八年级 · 代数
已知关于 $x$ 的两个一元二次方程:

方程(1): $\left(1+\frac{k}{2}\right) x^{2}+(k+2) x-1=0$;

方程(2): $x^{2}+(2 k+1) x-2 k-3=0$.

(1)若方程(1)有两个相等的实数根, 求: $k$ 的值

(2)若方程(1)和(2)只有一个方程有实数根, 请说明此时哪个方程没有实数根.

(3)若方程(1)和(2)有一个公共根 $a$, 求代数式 $\left(a^{2}+4 a-2\right) k+3 a^{2}+5 a$ 的值.
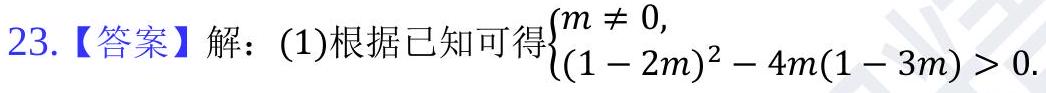
答案: 解:

(1) $\because$ 方程 11 有两个相等的实数根,

$\therefore\left\{\begin{array}{l}1+\frac{k}{2} \neq 0 \\ \triangle_{1}=0\end{array}\right.$,

则 $k \neq-2, \Delta_{1}=b^{2}-4 a c=(k+2)^{2}-4\left(1+\frac{k}{2}\right) \times(-1)=k^{2}+4 k+4+4+2 k=k^{2}+6 k+8$,

则 $(k+2)(k+4)=0$,

$\therefore k=-2, k=-4$,

$\because k \neq-2$,

$\therefore k=-4$;

(2) $\because \Delta_{2}=(2 k+1)^{2}-4 \times 1 \times(-2 k-3)=4 k^{2}+4 k+1+8 k+12=4 k^{2}+12 k+13=(2 k+$ $3)^{2}+4>0$,

$\therefore$ 无论 $k$ 为何值时, 方程(2)总有实数根,

$\because$ 方程(1)、 )只有一个方程有实数根,

$\therefore$ 此时方程 $(1)$ 没有实数根.

(3)根据 $a$ 是方程(1)和(2)的公共根,

$\therefore\left(1+\frac{k}{2}\right) a^{2}+(k+2) a-1=0(3), a^{2}+(2 k+1) a-2 k-3=0(4)$,

$\therefore$ (3) $\times 2$ 得: $(2+k) a^{2}+(2 k+4) a-2=0(5)$,

(5) + (4)得: $(3+k) a^{2}+(4 k+5) a-2 k=5$,

代数式 $=\left(a^{2}+4 a-2\right) k+3 a^{2}+5 a=(3+k) a^{2}+(4 k+5) a-2 k=5$.

故代数式的值为 5.

$\because(1-2 m)^{2}-4 m(1-3 m)=1-4 m+4 m^{2}-4 m+12 m^{2}=16 m^{2}-8 m+1=(4 m-1)^{2}>0$,

$\therefore 4 m-1 \neq 0$

$\therefore m \neq \frac{1}{4}$. 即 $m$ 的取值范围为 $m \neq 0$ 且 $m \neq \frac{1}{4}$;

(2) 由题意, 得 $y=m x^{2}+x-2 m x+1-3 m=\left(x^{2}-2 x-3\right) m+x+1$, 令 $x^{2}-2 x-3=0$

, 得 $x_{1}=-1, x_{2}=3$. 当 $x=-1$ 时, $y=0$;

当 $x=3$ 时,$y=4$,

$\therefore$ 抛物线过定点 $(-1,0) 、(3,4)$

$\because(-1,0)$ 在 $x$ 轴上,

$\therefore$ 抛物线一定经过非坐标轴上的一点 $P$, 点 $P$ 的坐标为 $(3,4)$;

(3) 设 $A 、 B$ 的坐标为 $\left(x_{1}, 0\right) 、\left(x_{2}, 0\right)$,

则 $x_{1}+x_{2}=\frac{2 m-1}{m}, x_{1} \cdot x_{2}=\frac{1-3 m}{m}$ ，

$$
\begin{aligned}
|A B|=\left|x_{1}-x_{2}\right| & =\sqrt{\left(x_{1}+x_{2}\right)^{2}-4 x_{1}} \cdot x_{2}=\sqrt{\left(\frac{2 m-1}{m}\right)^{2}-4 \cdot \frac{1-3 m}{m}}=\sqrt{\frac{(2 m-1)^{2}-4 m(1-3 m)}{m^{2}}} \\
& =\sqrt{\frac{4 m^{2}-4 m+1-4 m+12 m^{2}}{m^{2}}}
\end{aligned}
$$

$=\sqrt{\frac{16 m^{2}-8 m+1}{m^{2}}}$

$=\sqrt{\frac{(4 m-1)^{2}}{m^{2}}}$.

$\because \frac{1}{4}<m \leq 8$

$\therefore|A B|=\frac{4 m-1}{m}$,

$\therefore S_{\triangle A B P}=2 \cdot \frac{4 m-1}{m}=2 \times\left(4-\frac{1}{m}\right)=8-\frac{2}{m}$,

$$
\because \frac{1}{4}<m \leq 8
$$

$\therefore \frac{1}{8} \leq \frac{1}{m}<4$,

$\therefore-8<-\frac{2}{m} \leq-\frac{1}{4}$,

$\therefore$ 当 $-\frac{2}{m}=-\frac{1}{4}$ 时, $S_{\triangle A B P}$ 有最大值, 最大值为 $8-\frac{1}{4}=\frac{31}{4}$.

此时, $m$ 的值为 8 .